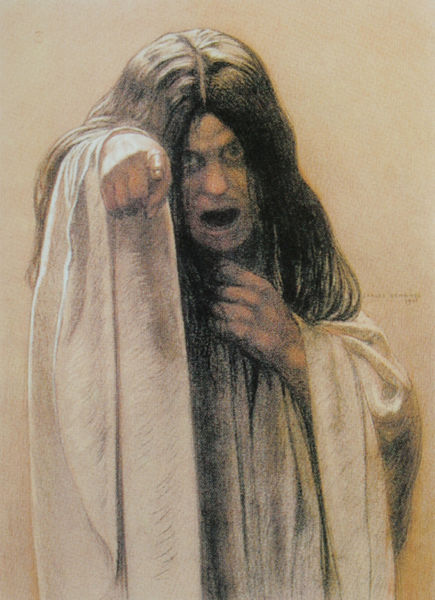
Titel: Studie zu Die Welle
Künstler: Carlos Schwabe
Standort: Genf
Institution: Musée d'Art et d'Histoire
Schlagwörter: angriff, dunkel, gemälde, hand, mann, schatten, umhang, weiß, gelb, mädchen, braun, finger, frau, frisur, geste, grau, haar, kleid, kreide, licht, mund, nase, pastell, schwarz, stirn, zeichnung, blick, tuch, beige, expressionismus, hochformat, bart, hemd, wand, arm, augen, böse, falten, gesicht, lang, leinen, mensch, bild, hals, hände, gewand, haare, kutte, lange haare, mantel, stoff, decke, mittelscheitel, scheitel, schrift, papier, farbe, angst, zeigefinger, wütend, faltenwurf, zeigen, name, offen, bücken, munch, kohle, schweiz, furcht, hodler, weißes gewand, dämon, anklage, talar, jesus, schreien, toga, aggressiv, wut, fingerzeig, drohend, reflex, geöffnet, schrei, unheimlich, drohen, fratze, hexe, dreckig, buckel, rufen, emotion, geduckt, ducken, schuld, judas, zeigend, langes haar, anklagen, anklagend, frau usher, lange jahre, maund, scgreien, irre, geöffneter mund, zornig, brüllen, schietel, anschuldigung, geste finger